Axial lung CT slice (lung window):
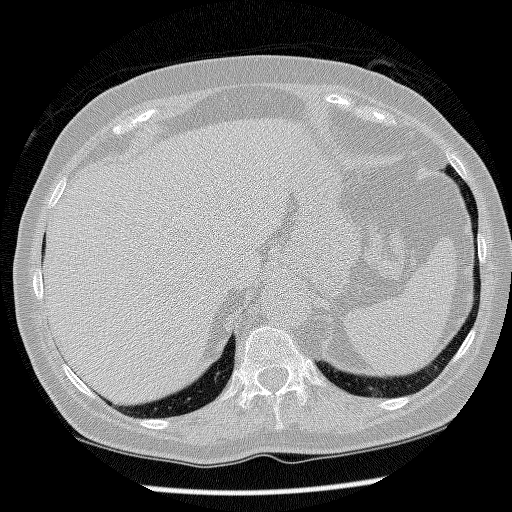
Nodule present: no